Question: This is the first time I had encounter this graphic issue while using the android emulator, I was having nvidea graphics card issues earlier but it has no effects on my emulator earlier but now I am facing this issues how to handle this, though I have selected Automatic option of graphics rendering of Emulated performance
This is the screenshot of my emulator

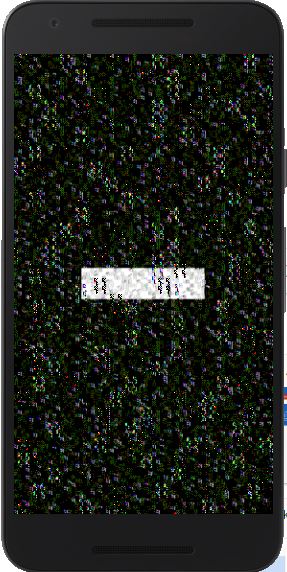
Answer: Android Emulator try to use Hardware Acceleration of your Video Card, and this is a typical glitch of corrupted driver or hardware. Here are a few possibilities:
1. Android Emulator has a broken file when it load the display drivers it somehow fails
2. your Windows/Linux video drivers are corrupted
3. your video card is near to die and cannot well process Hardware Acceleration (for this last case: does the glitch involves some other softwares like 3D gaming?)